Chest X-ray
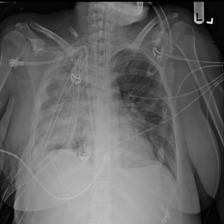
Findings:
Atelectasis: negative
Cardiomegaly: negative
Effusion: positive
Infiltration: negative
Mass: negative
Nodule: negative
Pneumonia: negative
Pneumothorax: negative
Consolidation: negative
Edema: negative
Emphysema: negative
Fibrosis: negative
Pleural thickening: negative
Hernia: negative